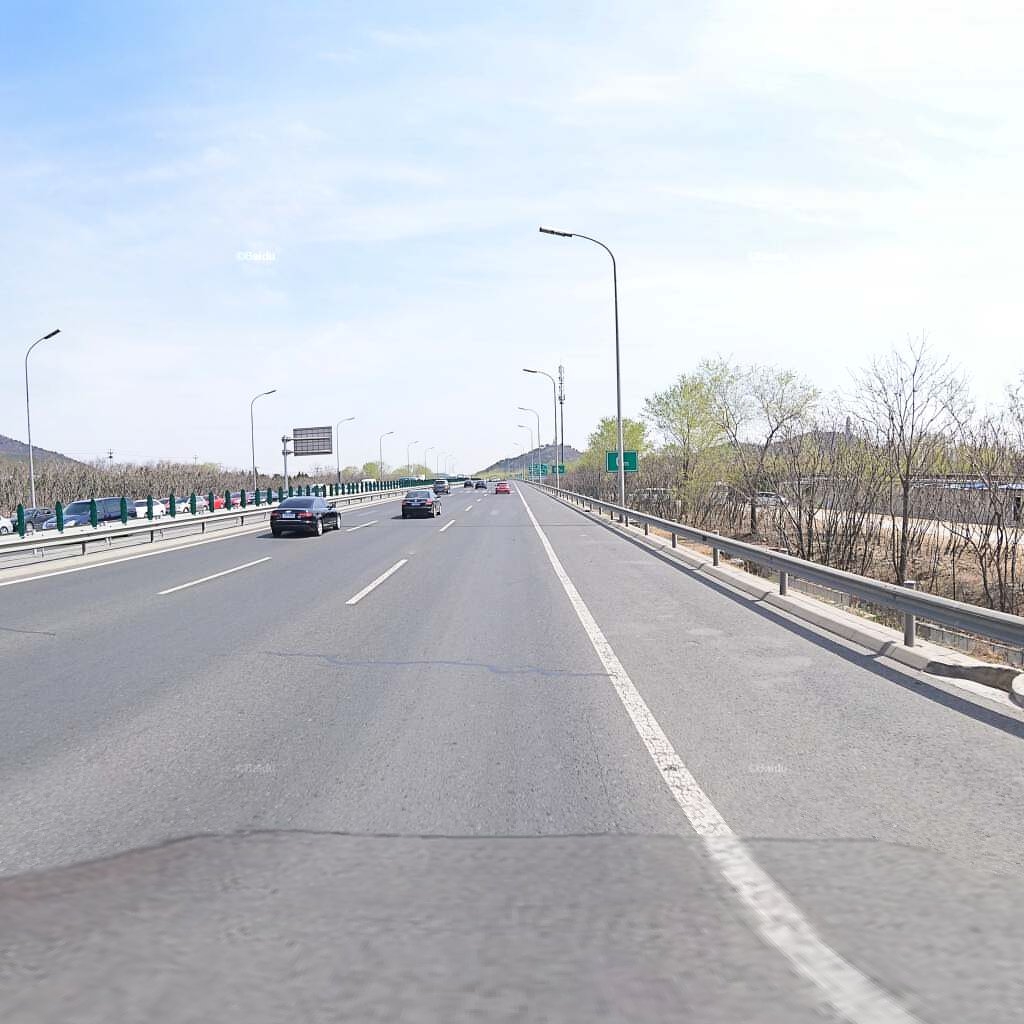
Region: Haidian
Road damage annotations: transverse patch, transverse patch, longitudinal crack